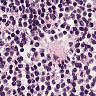
Metastatic tissue present: no